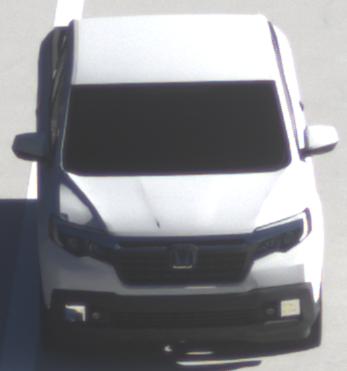
Make: Honda
Model: Ridgeline
Detailed model: Gen. 2
Model produced from: 2016
Model produced until: 2020
Doors: 4
Color: white
Road condition: dry road
Daytime: morning or afternoon
Contrast: high contrast